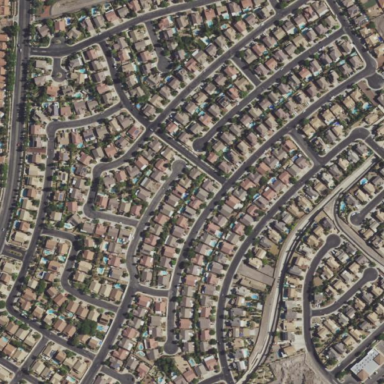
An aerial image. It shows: Suburban residential area.